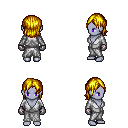
a pixel art fantasy rpg character, female body template, dark elf, purple skin, white robe, metal pants, blonde long bangs hairstyle, metal gloves, four views (front, back, left, right), 2x2 character sprite sheet, small pixel art, hard edges, no anti-aliasing